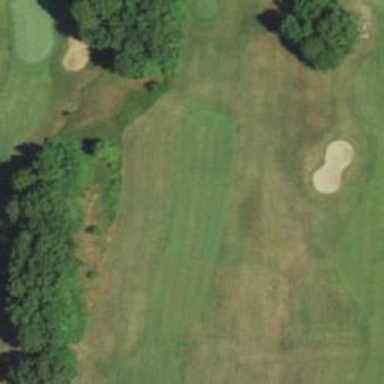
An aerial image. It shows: Grassy area designated as golf fairway.